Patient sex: M
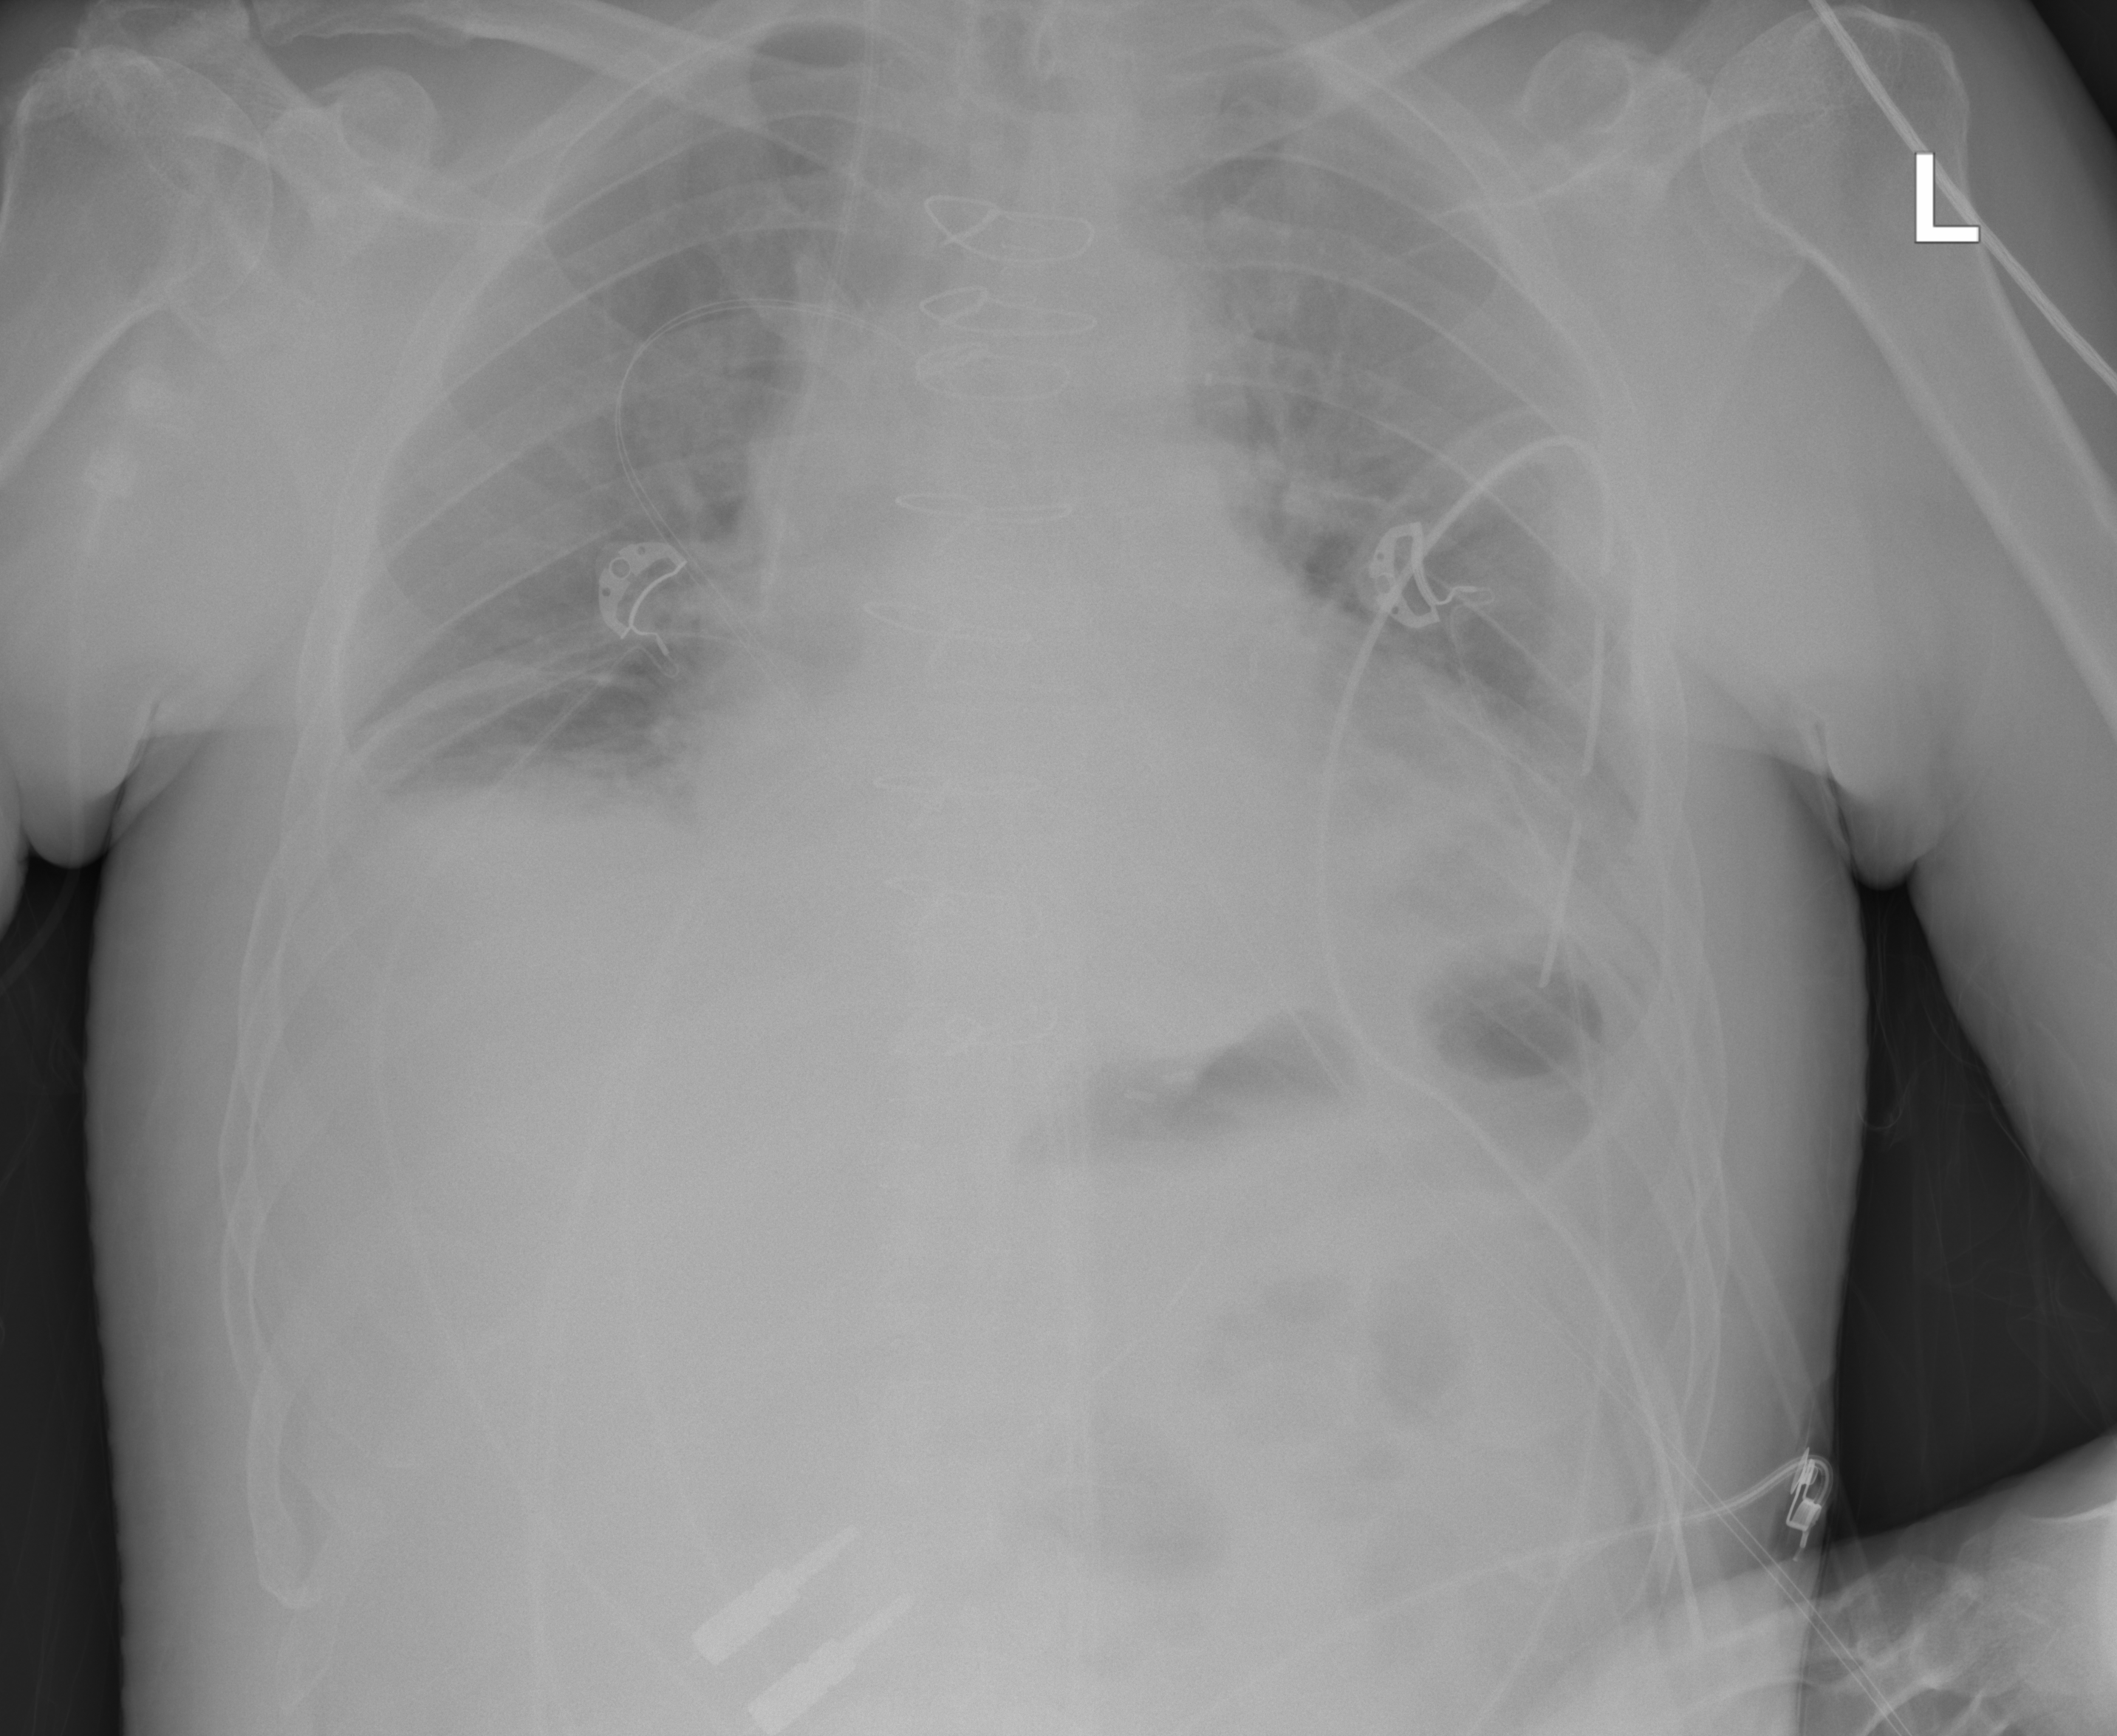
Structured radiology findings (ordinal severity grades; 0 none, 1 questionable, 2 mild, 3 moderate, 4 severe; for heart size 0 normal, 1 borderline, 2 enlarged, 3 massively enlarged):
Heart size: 2
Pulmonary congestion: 2
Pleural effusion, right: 2
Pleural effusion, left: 2
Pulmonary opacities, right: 0
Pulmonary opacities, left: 0
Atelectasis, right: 2
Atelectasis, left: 2